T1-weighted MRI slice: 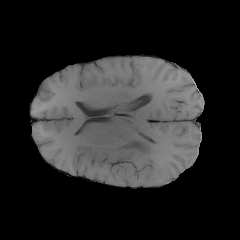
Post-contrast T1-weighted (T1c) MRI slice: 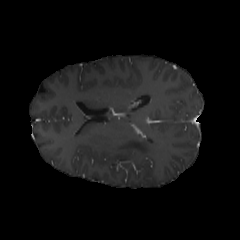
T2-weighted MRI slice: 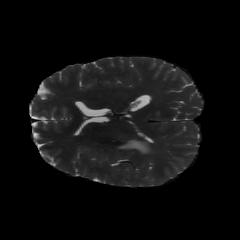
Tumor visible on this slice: yes